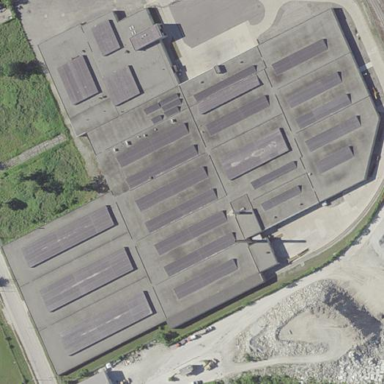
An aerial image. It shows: Industrial building.